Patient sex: M
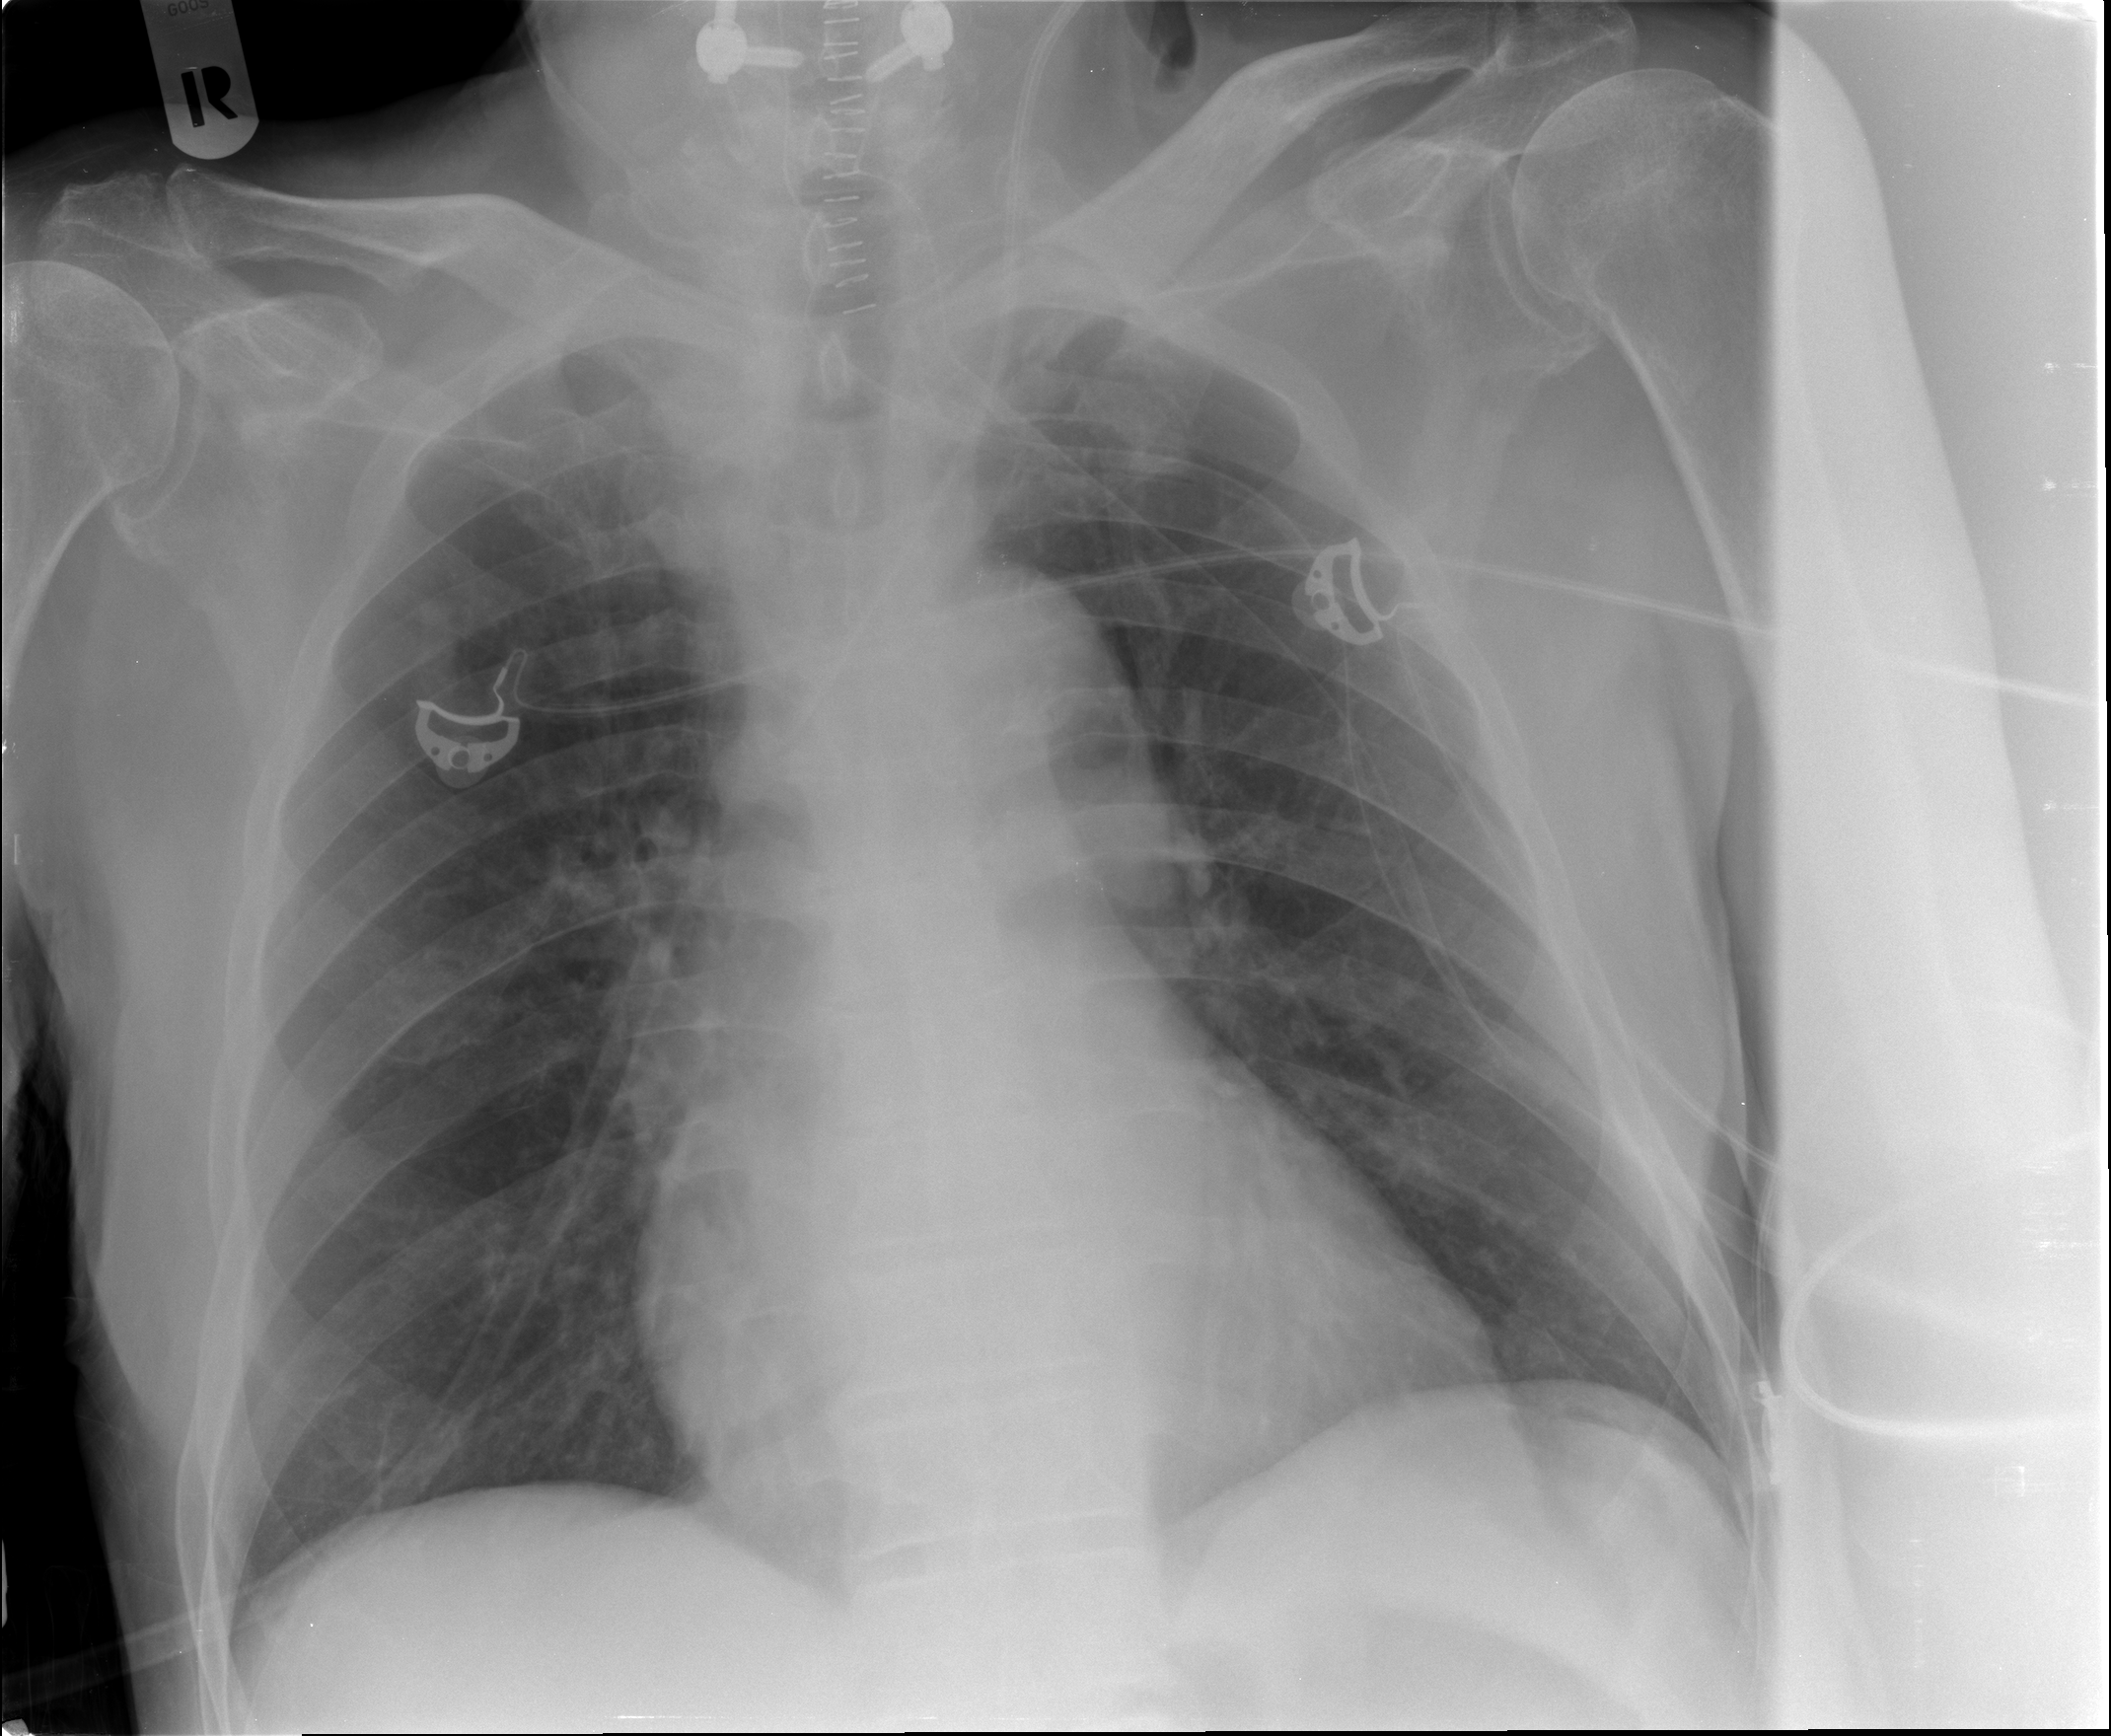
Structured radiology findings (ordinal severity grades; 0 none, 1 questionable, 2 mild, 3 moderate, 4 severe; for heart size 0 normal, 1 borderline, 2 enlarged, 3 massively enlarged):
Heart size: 0
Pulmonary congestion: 0
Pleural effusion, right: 0
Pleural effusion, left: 0
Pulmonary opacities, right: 1
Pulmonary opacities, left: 0
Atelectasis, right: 0
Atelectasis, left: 0